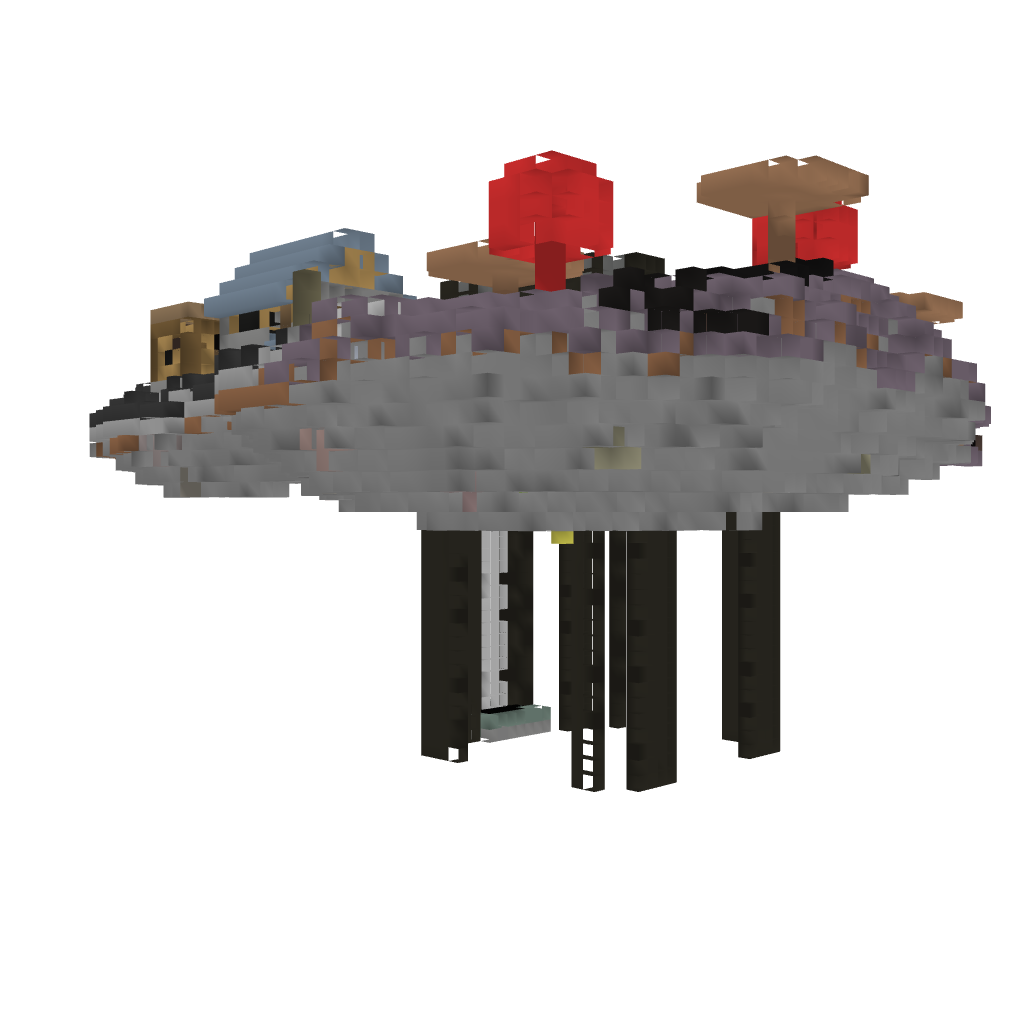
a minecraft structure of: Ivysaur's Island